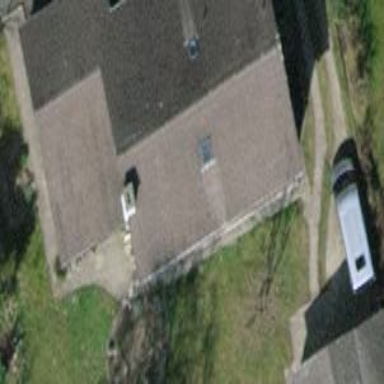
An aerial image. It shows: Detached building with gabled roof.